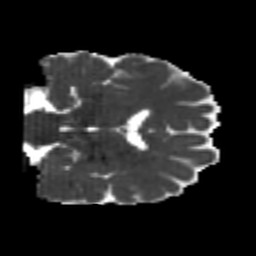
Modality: MD
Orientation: coronal
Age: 24
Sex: male
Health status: healthy
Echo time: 0.074 s